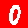
Digit: 0